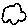
Label: cloud